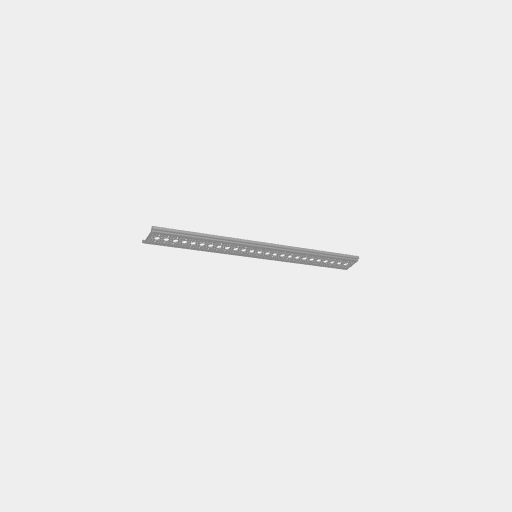
Part: RailChannel25H